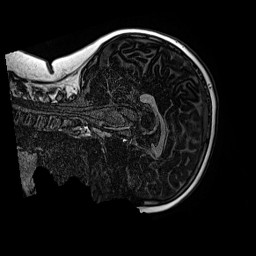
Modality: MP2RAGE
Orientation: sagittal
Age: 10
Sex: male
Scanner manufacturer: siemens
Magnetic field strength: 3 T
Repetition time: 4 s
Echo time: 0.00299 s